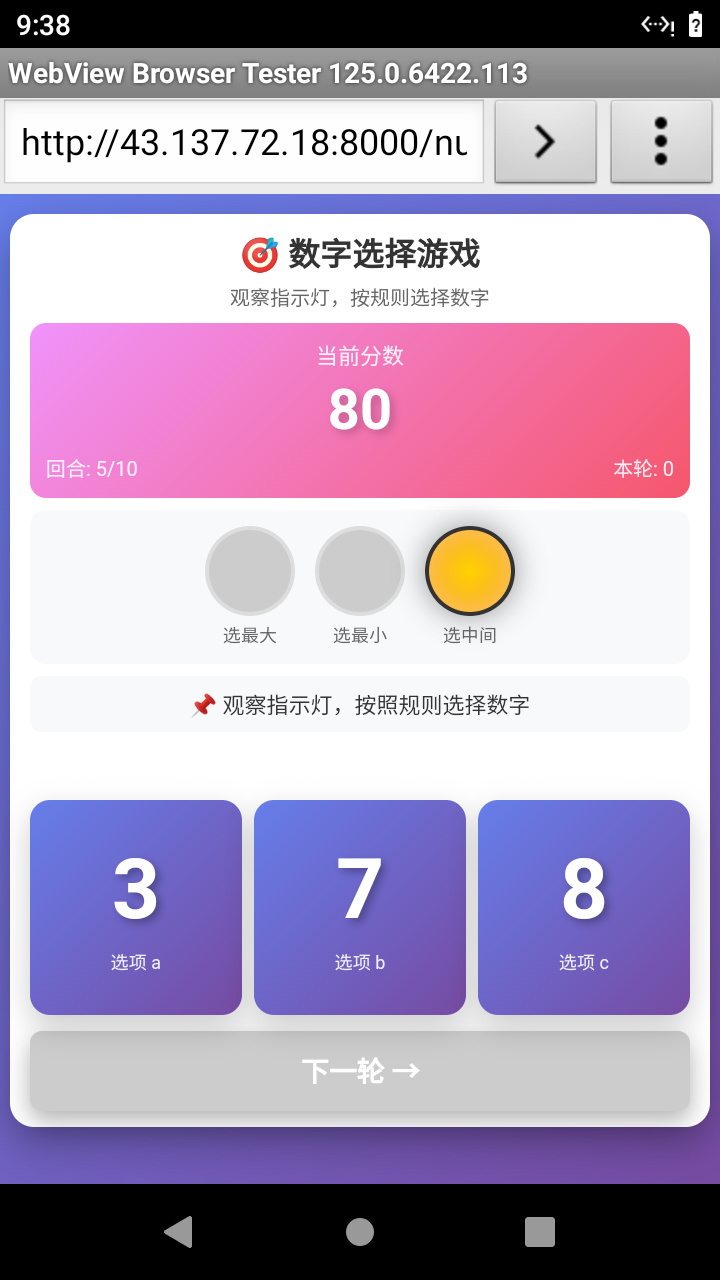

Select the correct number based on the traffic light color.
Answer: 1